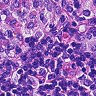
Metastatic tissue present: no